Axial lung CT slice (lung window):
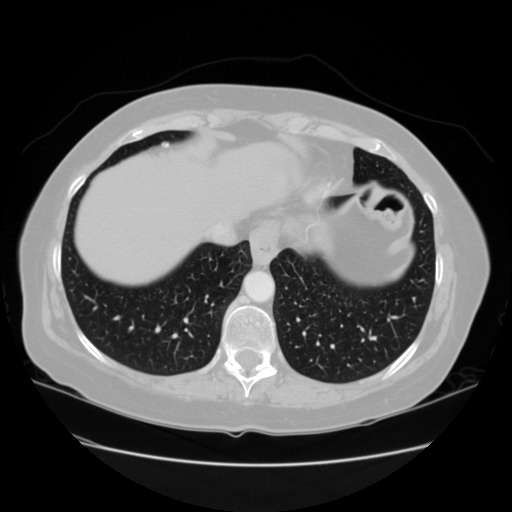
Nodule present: no